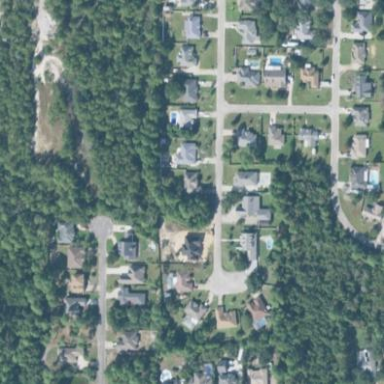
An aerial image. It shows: Residential area composed of single-family homes.